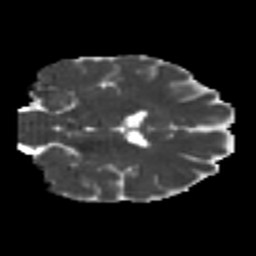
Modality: MD
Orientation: coronal
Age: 23
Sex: female
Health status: healthy
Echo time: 0.074 s